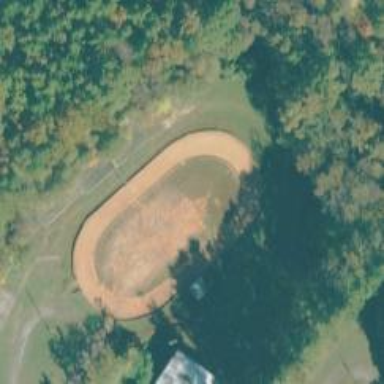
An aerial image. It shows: Dirt raceway for motor sports.